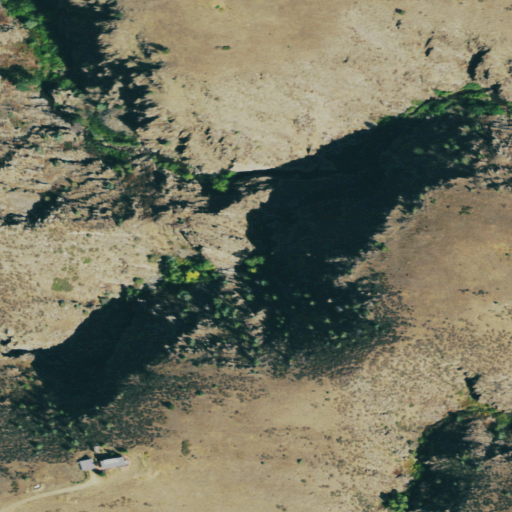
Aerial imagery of valley in Colorado named Bear Gulch containing shrub, evergreen forest, grassland, woody wetlands, and open development